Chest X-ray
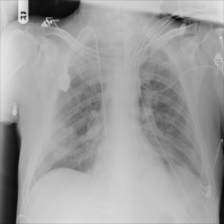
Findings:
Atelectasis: negative
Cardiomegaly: negative
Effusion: negative
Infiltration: positive
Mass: positive
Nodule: negative
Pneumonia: negative
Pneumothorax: negative
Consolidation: negative
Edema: negative
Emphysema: negative
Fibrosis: negative
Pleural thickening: negative
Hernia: negative